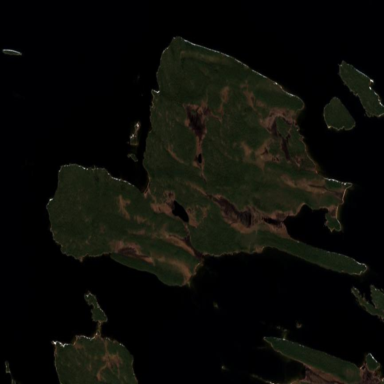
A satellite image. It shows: Island covered with forest.